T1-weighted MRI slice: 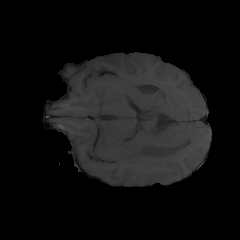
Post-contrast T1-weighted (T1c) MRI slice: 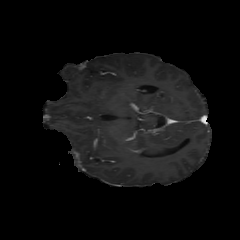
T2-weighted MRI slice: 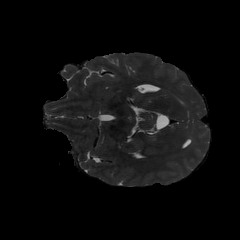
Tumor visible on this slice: no